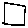
Label: square